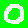
Digit: 0